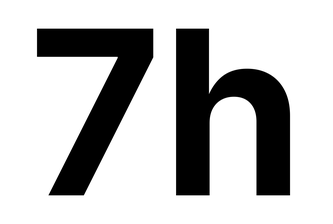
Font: Inter_Bold